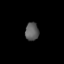
Tissue: lung
Cell type: Endothelial cells
Senescence score: 0.213
Nuclear area (px): 237
Mean DAPI intensity: 93.599